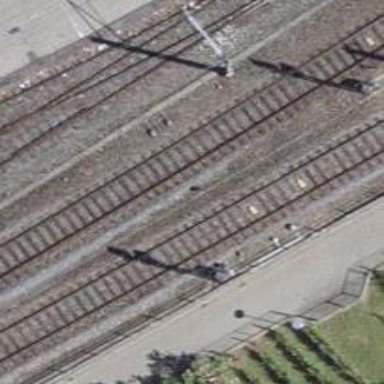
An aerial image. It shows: Railway signal.